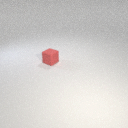
small red rubber cube